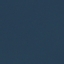
Land use / land cover class: SeaLake